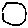
Label: hexagon